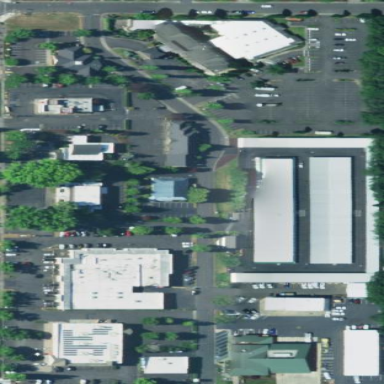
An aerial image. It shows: Retail area.